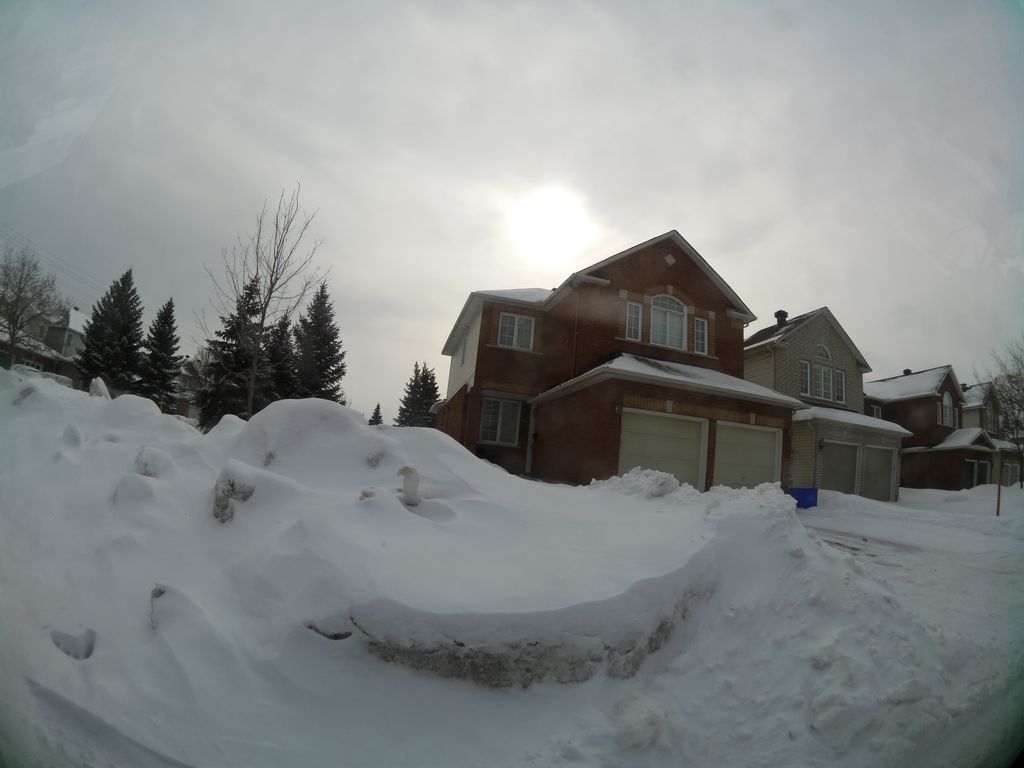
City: ottawa-gatineau